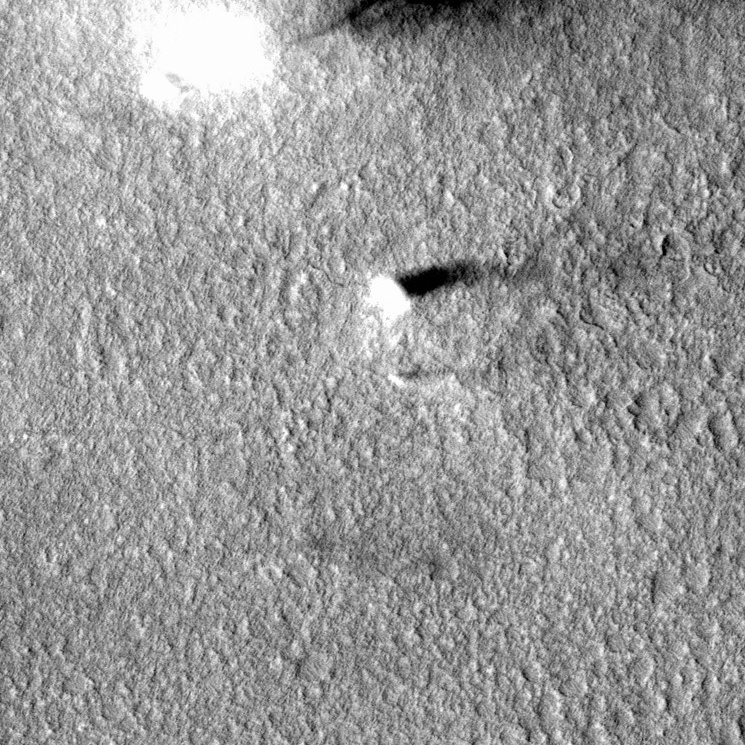
Label: dustdevil, dustdevil, dustdevil